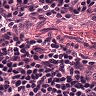
Metastatic tissue present: no